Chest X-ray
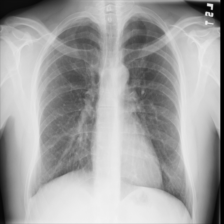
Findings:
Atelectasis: negative
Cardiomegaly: negative
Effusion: negative
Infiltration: positive
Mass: negative
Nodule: negative
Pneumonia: negative
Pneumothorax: negative
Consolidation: negative
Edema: negative
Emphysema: negative
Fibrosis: negative
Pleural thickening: negative
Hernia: negative